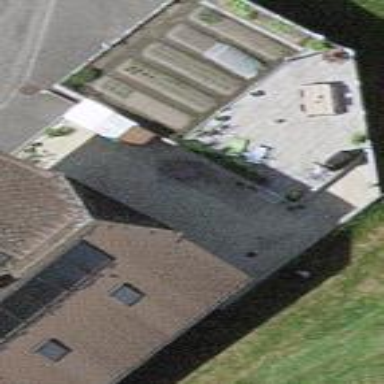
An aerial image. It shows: Garage.